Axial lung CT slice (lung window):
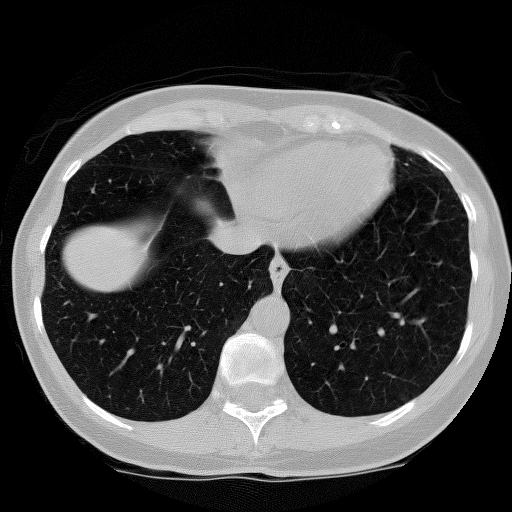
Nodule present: no